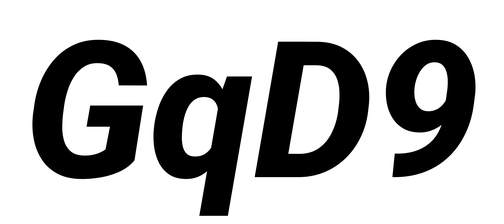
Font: Roboto-Italic_ExtraBold_Italic